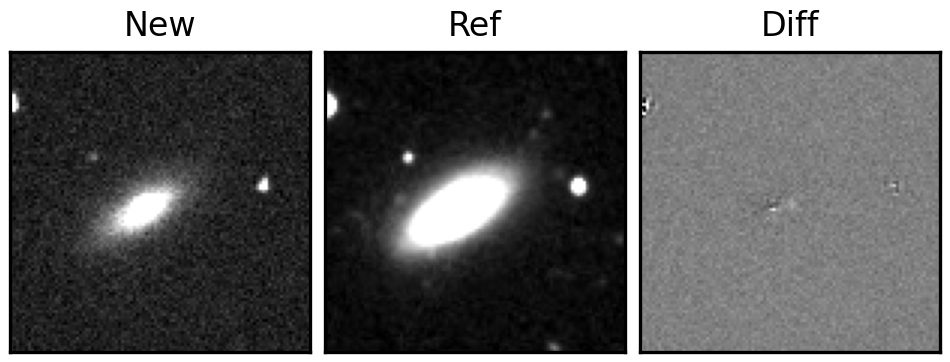
Label: real